Question: I have the following problem: I want to center some text vertically. I know, that's not difficult, but I need it to be centered without knowing the height of any of my elements. The height vary that much that I can't give it a certain height.
My HTML DOM:
'''
<div class="list">
<div class="plus-sign-box">
<div class="plus-sign-box-sign"></div>
<div class="plus-sign-box-text">
<div class="inner-box">
<p>
Lorem ipsum dolor sit amet, consectetuer adipiscin...
</p>
</div>
</div>
</div>
<div class="plus-sign-box">
<div class="plus-sign-box-sign"></div>
<div class="plus-sign-box-text">
<div class="inner-box">
<p>
Nulla consequat massa quis enim. Donec pede justo,...
</p>
</div>
</div>
</div>
'''
Here's my CSS:
'''
list {
font: inherit;
padding: 0px;
border: 0px none;
margin: 0px;
vertical-align: baseline;
background: #444;
}
.plus-sign-box {
position: relative;
min-height: 50px;
margin-bottom: 0px;
}
.plus-sign-box-text {
width: 75%;
color: #FFF;
height: 100px;
margin-left: 55px;
}
.inner-box {
display: table;
width: 100%;
height: 100%;
}
.inner-box p {
display: table-cell;
vertical-align: middle;
font-size: 20px;
color: #FFF;
text-transform: uppercase;
}
'''
Vertically center the "+" sign is easy because of it's always 50px height but the text next to it don't have a certain height.

Any help please?
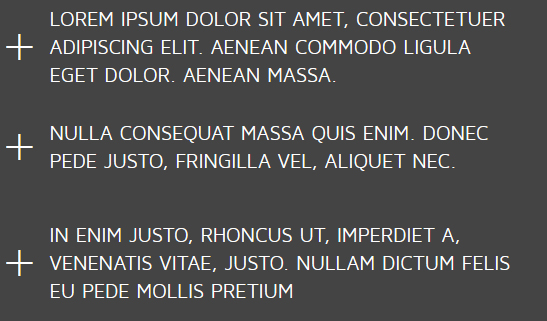
Answer: This is how I would solve your issue personally...
The following code shows how you could vertically align your elements via the use of ghost elements...
# Potential Solution:
'''
.outer {
height: auto;
text-align: center;
background: #444;
}
.outer:before {
content: '';
display: inline-block;
height: 100%;
vertical-align: middle;
}
span {
font-size: 50px;
vertical-align: middle;
color: #FFF;
}
.inner {
padding: 10px;
width: 40rem;
display: inline-block;
vertical-align: middle;
font-size: 20px;
color: #FFF;
text-transform: uppercase;
}
'''
'''
<div class="outer">
<span>+</span>
<div class="inner">Lorem ipsum dolor sit amet, consectetuer adipiscin...</div>
</div>
<div class="outer">
<span>+</span>
<div class="inner">Lorem ipsum dolor sit amet, consectetuer adipiscin... Lorem ipsum dolor sit amet, consectetuer adipiscin... Lorem ipsum dolor sit amet, consectetuer adipiscin... Lorem ipsum dolor sit amet, consectetuer adipiscin... Lorem ipsum dolor sit amet, consectetuer adipiscin... Lorem ipsum dolor sit amet, consectetuer adipiscin... Lorem ipsum dolor sit amet, consectetuer adipiscin... </div>
</div>
<div class="outer">
<span>+</span>
<div class="inner">Lorem ipsum dolor sit amet, consectetuer adipiscin... Lorem ipsum dolor sit amet, consectetuer adipiscin... Lorem ipsum dolor sit amet, consectetuer adipiscin... Lorem ipsum dolor sit amet, consectetuer adipiscin... Lorem ipsum dolor sit amet, consectetuer adipiscin... </div>
</div>
'''
# UPDATE:
Here is a working <URL>